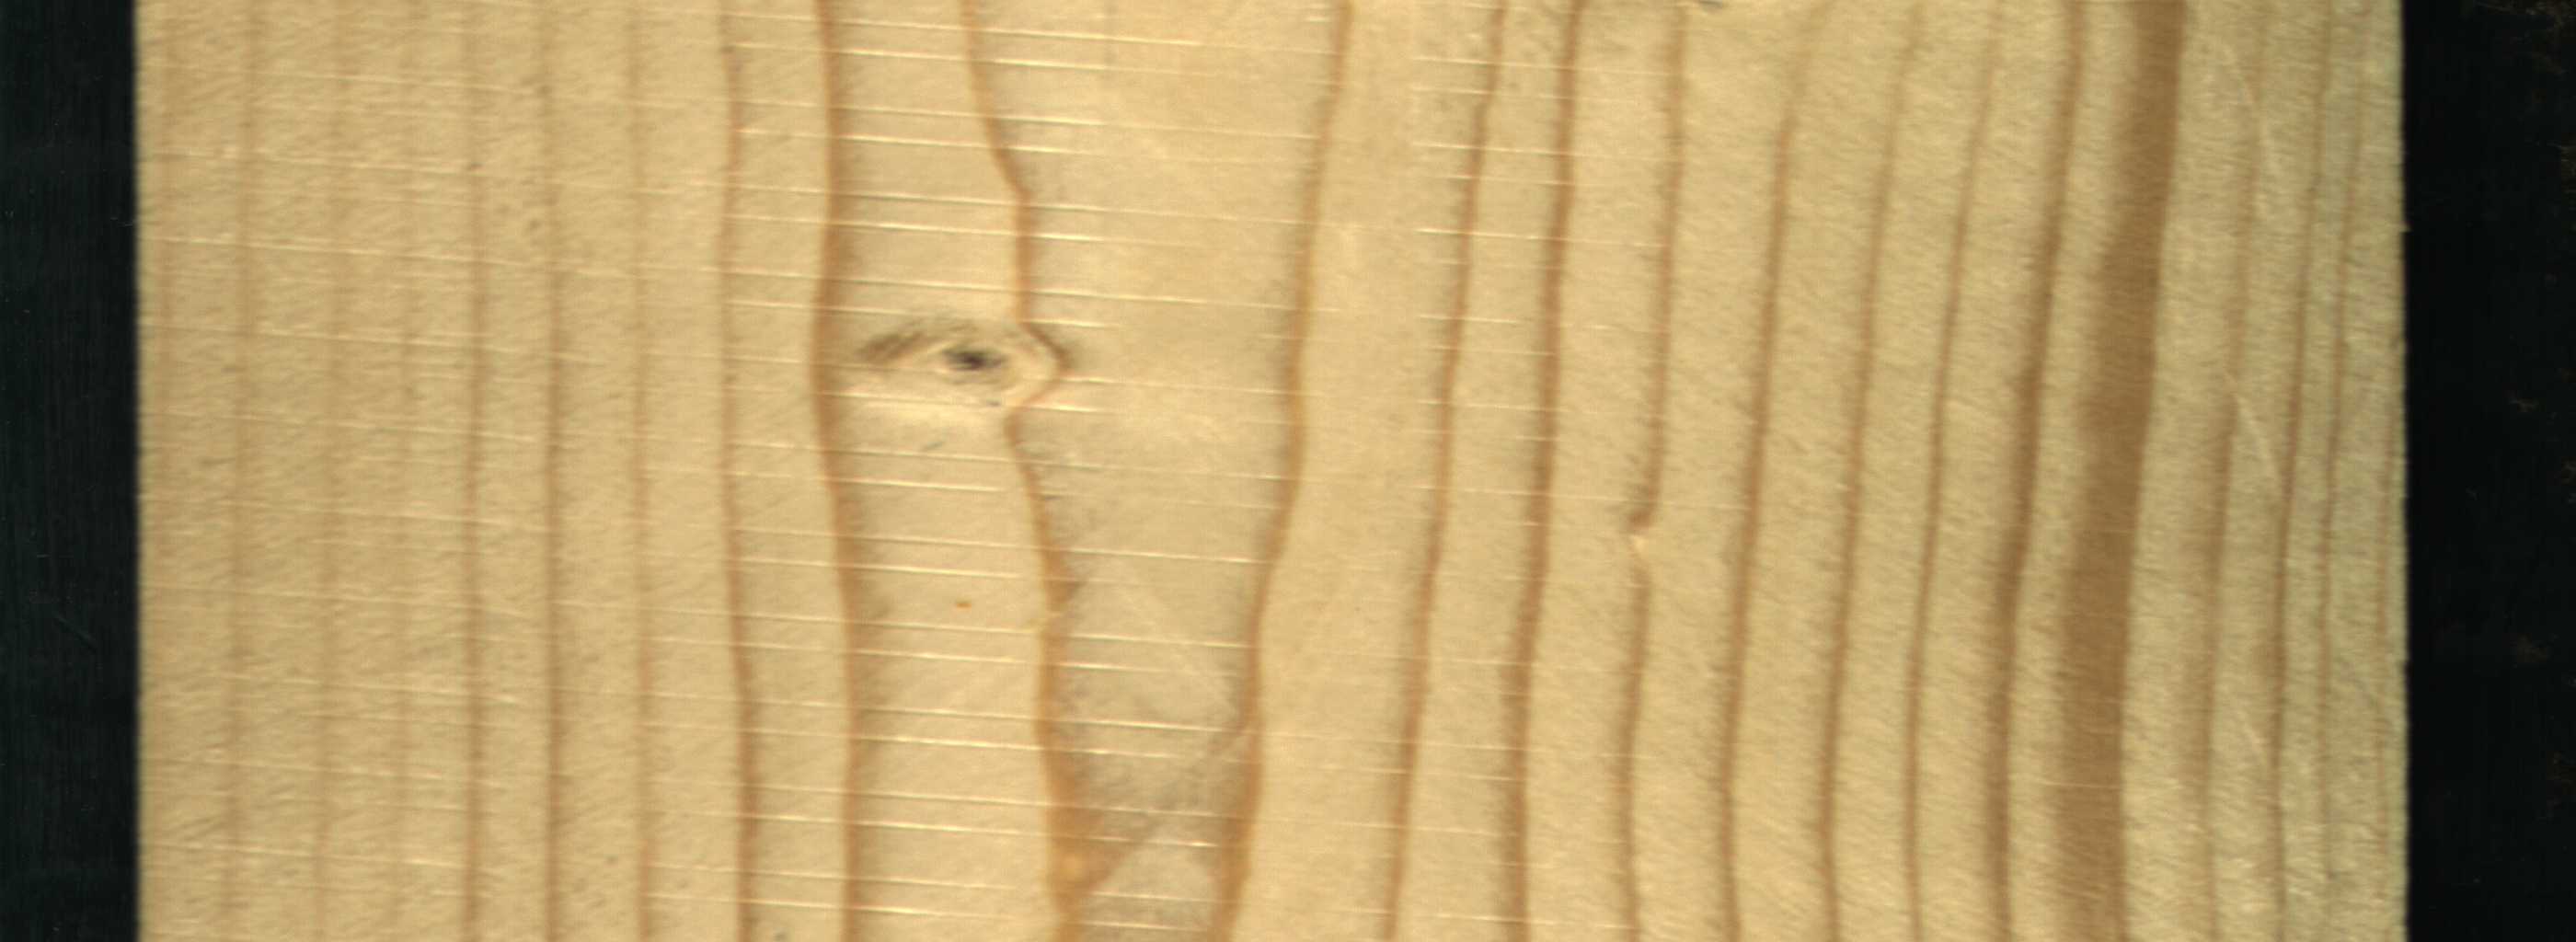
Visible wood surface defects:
Live_Knot